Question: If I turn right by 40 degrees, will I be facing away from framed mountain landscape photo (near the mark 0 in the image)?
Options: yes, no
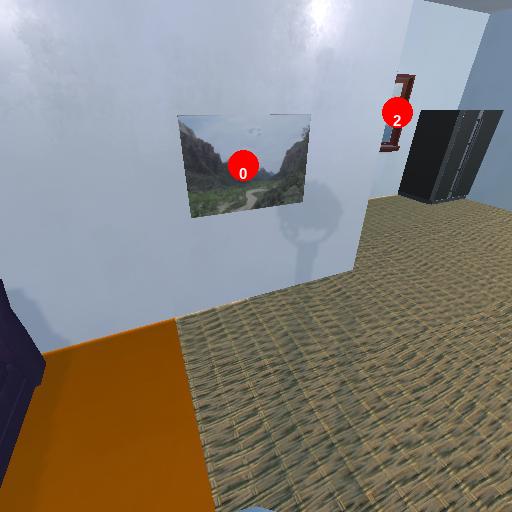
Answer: yes